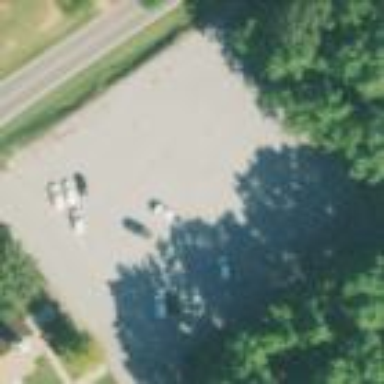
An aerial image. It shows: Parking area with surface.